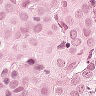
Metastatic tissue present: yes